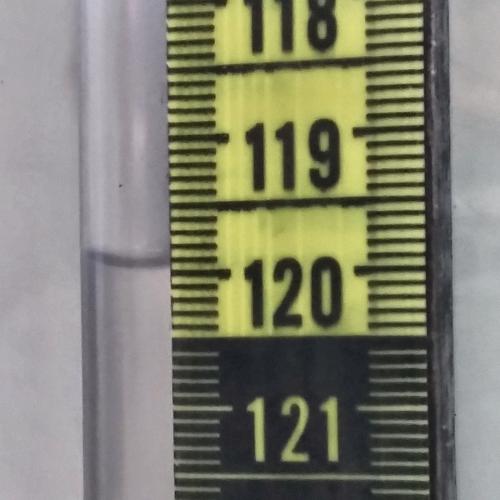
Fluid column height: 119.9 cm